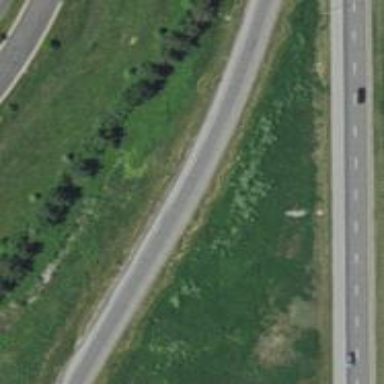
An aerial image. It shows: Trunk link highway.